Question: I have a web app which runs on JSF 2.0 + Richfaces 3.3.3.
Looks great on all browsers except IE9.
In IE9 without compatibility mode (With, no problem) it looks something like this (ignore blacked out text):

Notice how all the components are framed and CSS is ignored (Not seen?)
The JSP looks like this (Only relevant stuff):
'''
<!DOCTYPE html PUBLIC "-//W3C//DTD HTML 4.01 Transitional//EN" "http://www.w3.org/TR/html4/loose.dtd">
<html>
<head>
<meta http-equiv="Content-Type" content="text/html; charset=utf8">
<link rel="stylesheet" href="css/pageStyle.css" type="text/css" >
</head>
<body>
...
</body>
'''
The css is located at 'C:pache omcat\webapps\MyWebApp\css\pageStyle.css'
Anyone got any idea?
Thanks!
Did some research with 'developer tools' by capturing packets with the 'network' tab.
The css file is sent with Type='text/html' instead of 'text/css'. I guess that's the problem according to <URL> question.
But I still don't know why this happens. As you can see, the file type is clearly marked as 'type="text/css' in the '<link>' tag.
interesting observation - examining the same object in Chrome Developer Tools, the content-type is 'text/css' so maybe its a IE9 bug. I'm confused...
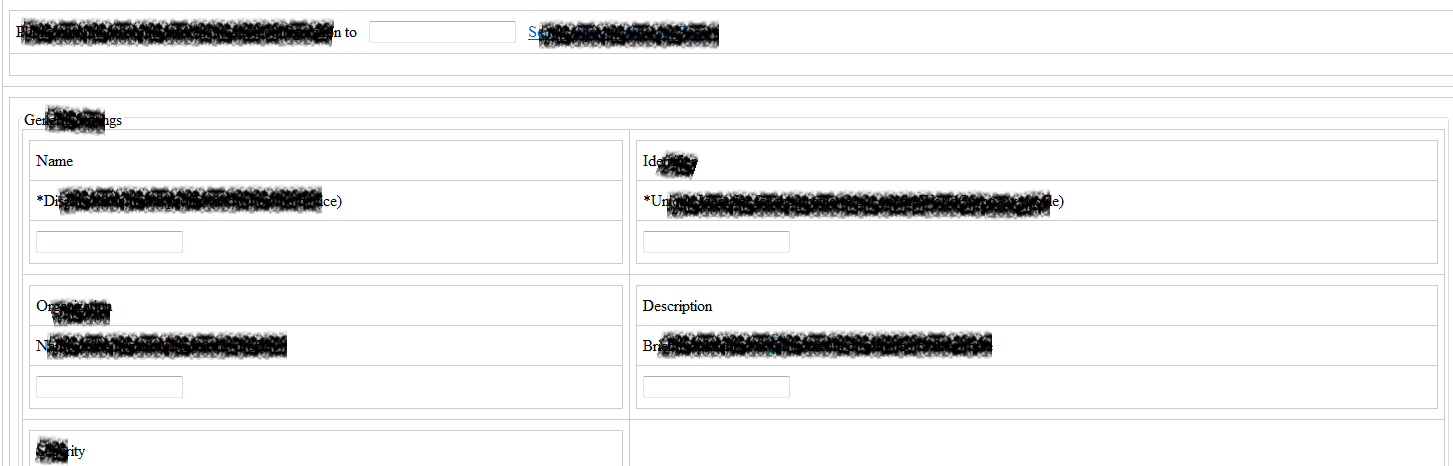
Answer: RichFaces 3.x does not support IE9 (and there are no plans to introduce it), refer to this topic:
<URL>
You can upgrade to RF 4,
or implement a filter to force IE9 to run in compatibility mode:
'''
public void doFilter(final ServletRequest request, final ServletResponse response, final FilterChain chain) throws IOException, ServletException {
HttpServletResponse resp = (HttpServletResponse) response;
resp.addHeader("X-UA-Compatible", "IE=EmulateIE8");
chain.doFilter(request, resp);
}
'''